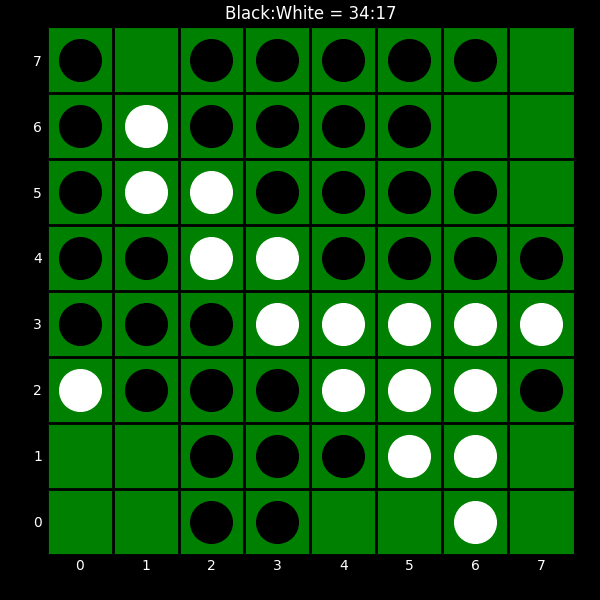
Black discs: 34
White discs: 17